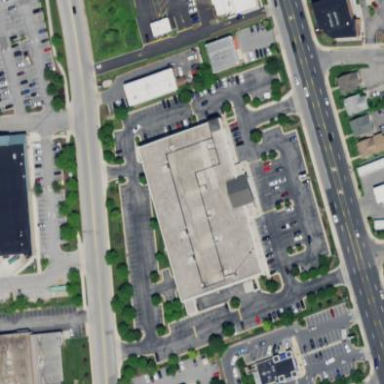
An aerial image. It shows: Building.